Question: I'm building a marketplace where people can post listings of things they would like to sell and others can respond to these listings. I have implemented modals to allow users to view the listings that they have responded to in detail (users can fill out a form that sends an offer for a certain item, this information is saved in Mongo). I'm having some trouble accessing data from Mongo and displaying it on the modal.
As far as showing each offer, that is working properly and my code for that is:
'''
<template name="profileManagerOffers">
<div class="profileCard oneDiv">
<ul class="profileCardUl">
{{#each offer}}
{{> ManagerCardOffer}}
{{/each}}
</ul>
</div>
{{> ModalSentOffer}}
</template>
'''
I'm relying on a helper function for this being set which looks like this:
'''
offer: function() {
var id = Meteor.userId();
return Offer.find({
creator_id: id
});
},
'''
This works fine and each offer is displayed with some information regarding it.
When the user clicks one of these offers, A modal is supposed to open with information corresponding to the offer. I'm having some issue with getting this data. With the #each block I can correctly print out ALL the information but how do I refine it to the specific correct offer when clicked.
Here is a photo

Again, as you can see each offer is displayed but when the "View Offer" button is clicked the modal is empty.
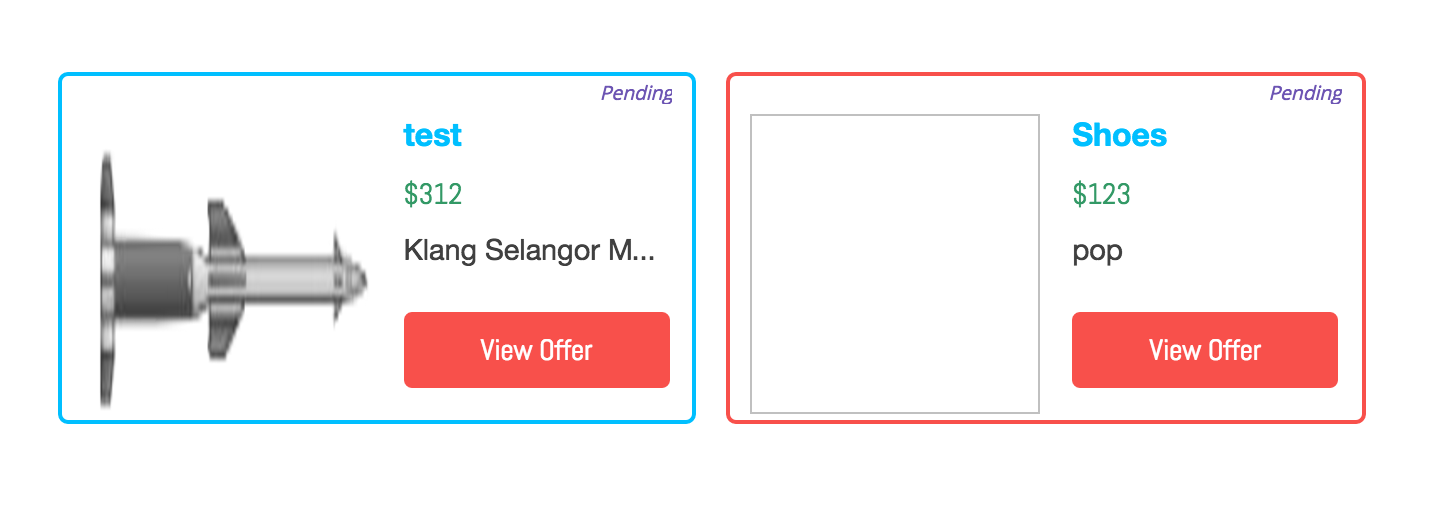
Answer: On clicking button save details in session variable
I suppose 'view offer' button is in 'ManagerCardOffer' template
'''
Template.ManagerCardOffer.events({
'click #viewOffer': function(){
Session.set('selectedOffer', this)
}
})
'''
then in the modal
'''
<template name="ModalSentOffer">
{{#with selectedOffer}}
// code to dispaly offer
{{/with}}
</template>
Template.ModalSentOffer.helpers({
selectedOffer: function(){
return Session.get('selectedOffer'):
}
})
'''